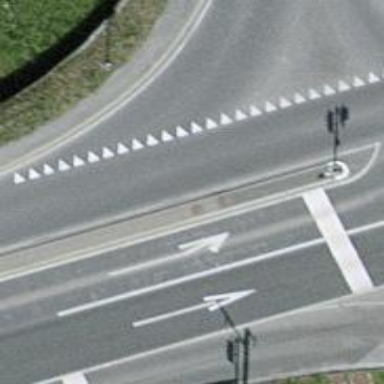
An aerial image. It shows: Road with traffic signals.